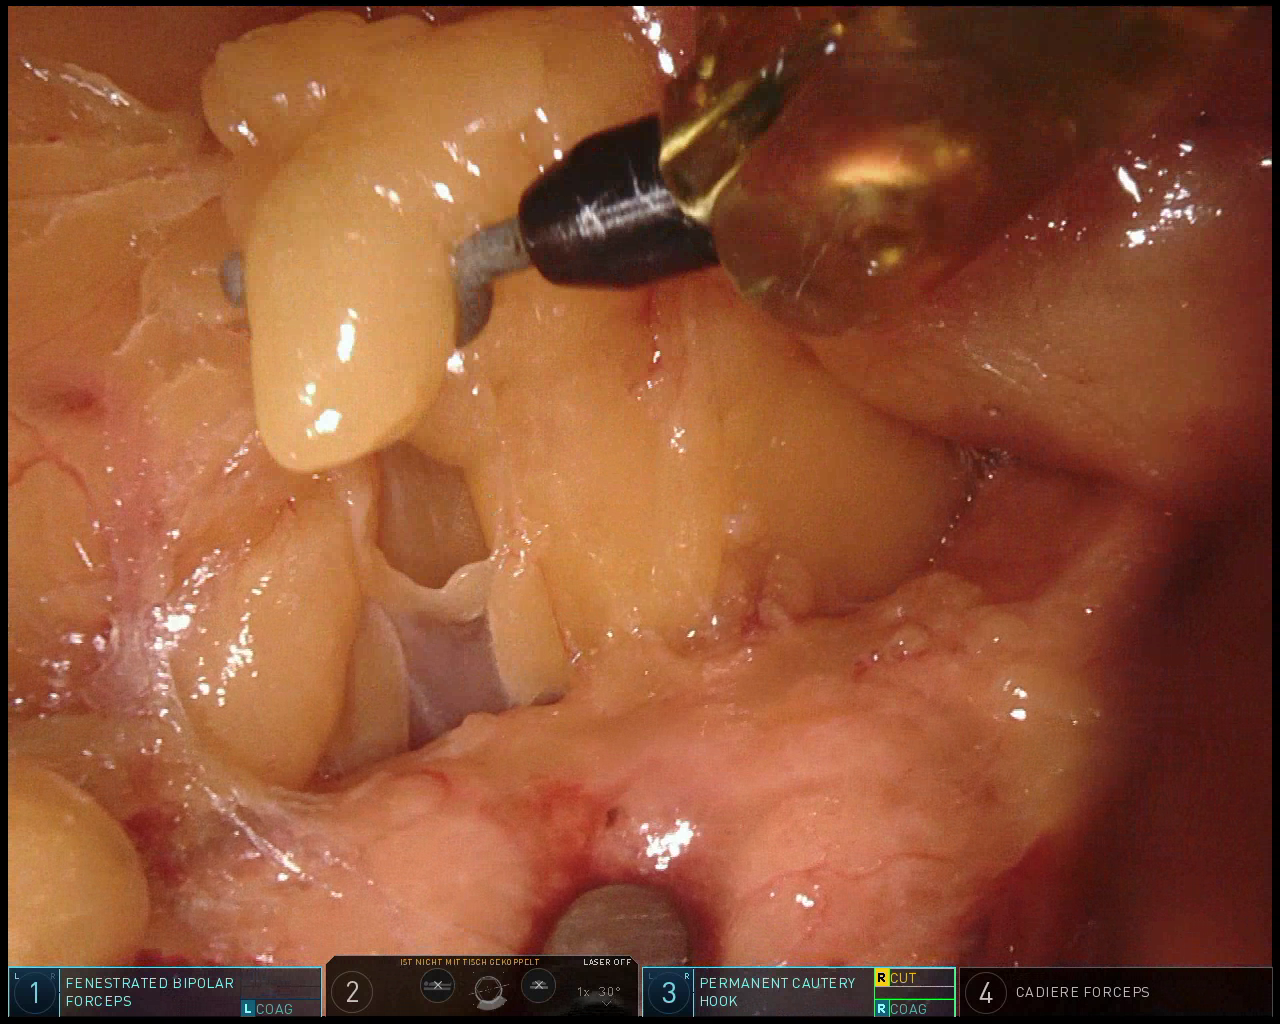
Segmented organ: pancreas
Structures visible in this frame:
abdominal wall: no
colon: no
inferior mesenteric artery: no
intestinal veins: no
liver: no
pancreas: yes
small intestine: no
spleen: no
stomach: yes
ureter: no
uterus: no
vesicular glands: no